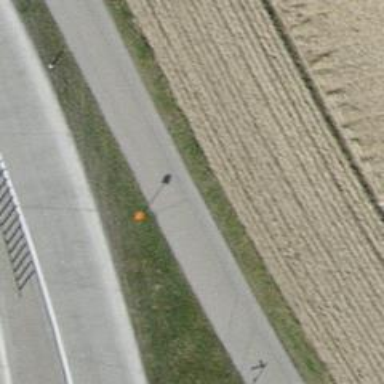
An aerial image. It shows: Aerial marker.